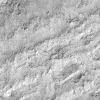
Atmospheric dust classification: not_dusty